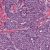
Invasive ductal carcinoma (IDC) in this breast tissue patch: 1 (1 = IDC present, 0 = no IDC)